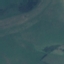
Land use / land cover: Pasture